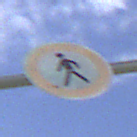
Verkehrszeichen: VerbotFussgaenger
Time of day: Midday
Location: Outdoor (Nature)
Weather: PartlyCloudy
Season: NotSpecified
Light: Natural